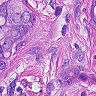
Metastatic tissue present: yes